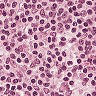
Metastatic tissue present: no